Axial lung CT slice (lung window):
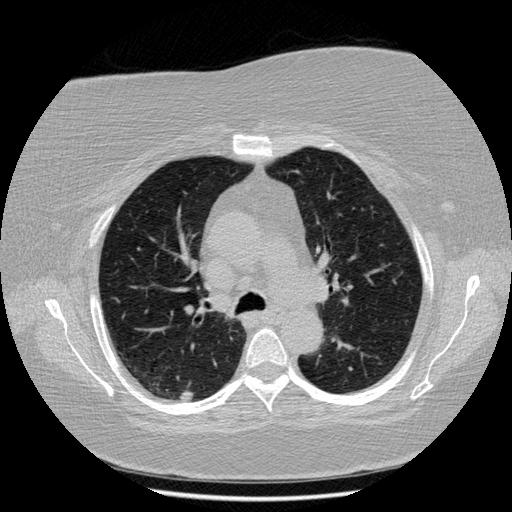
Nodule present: yes
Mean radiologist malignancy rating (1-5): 3.25